Interaction volume radius: 5 \u00c5
Interaction volume height: 15 \u00c5
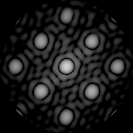
Disorder parameter: 0.07354